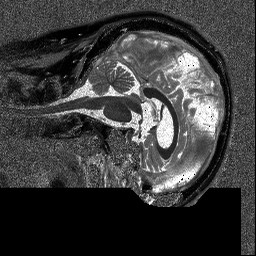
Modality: T1map
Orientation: sagittal
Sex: male